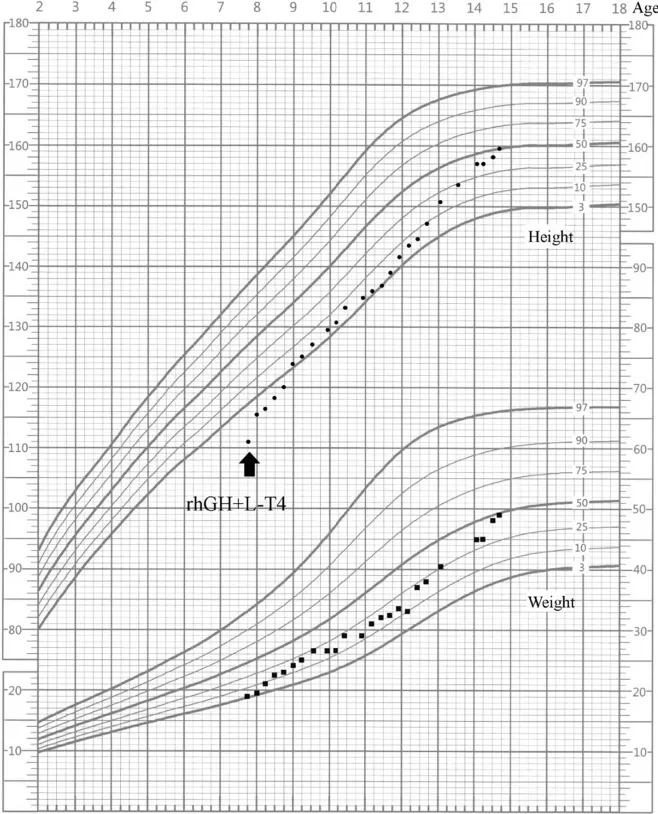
Growth chart of our patient. Arrow indicates the inception of recombinant human growth hormone (rhGH) treatment. The girl's growth curve significantly improved with GH treatment over time. Height curve, circles; weight curve, squares.
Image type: chart (chart)